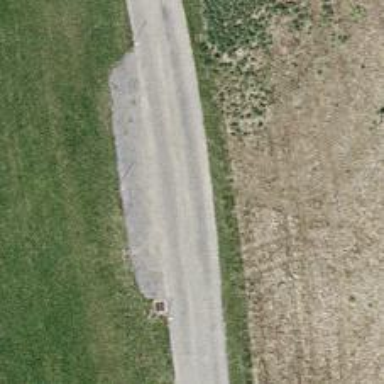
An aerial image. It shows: Passing place on the road.